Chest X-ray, PA view. Patient: 37 years old, sex M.
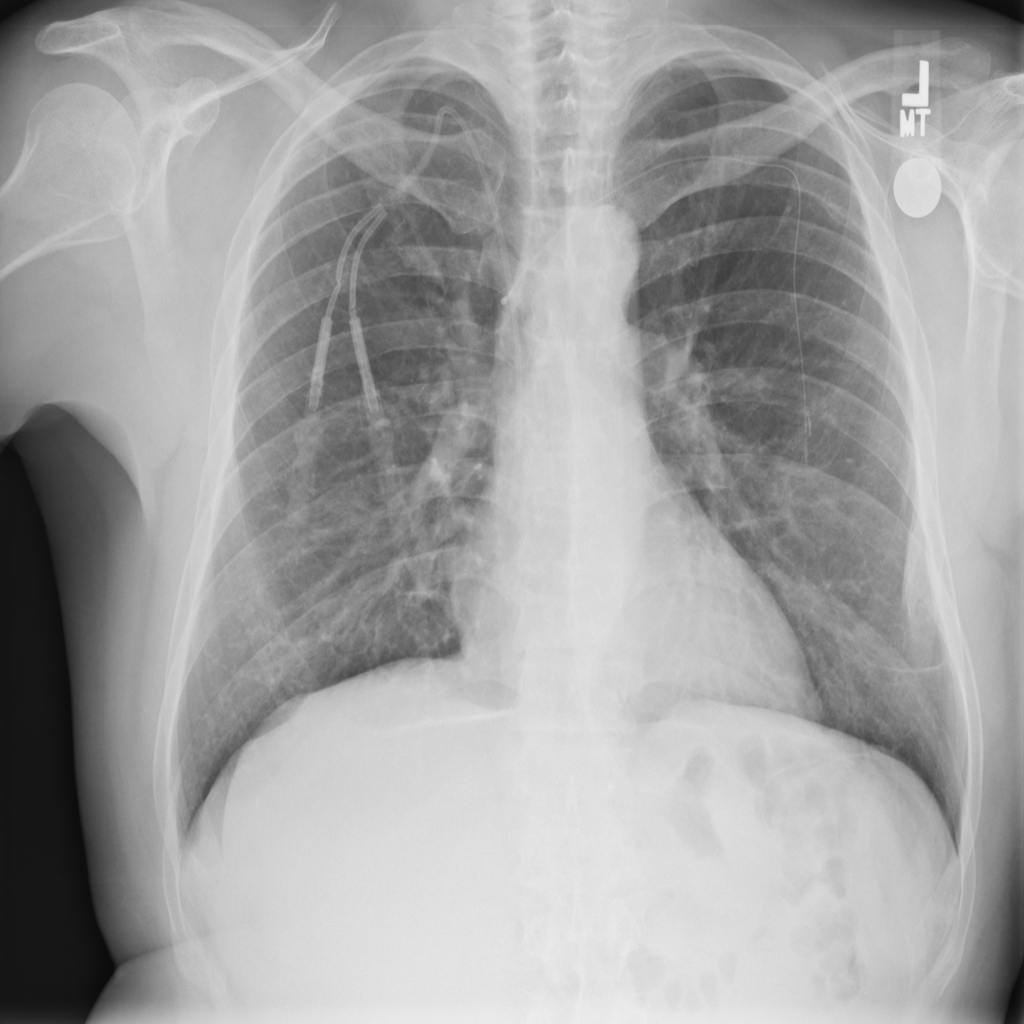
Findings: No Finding